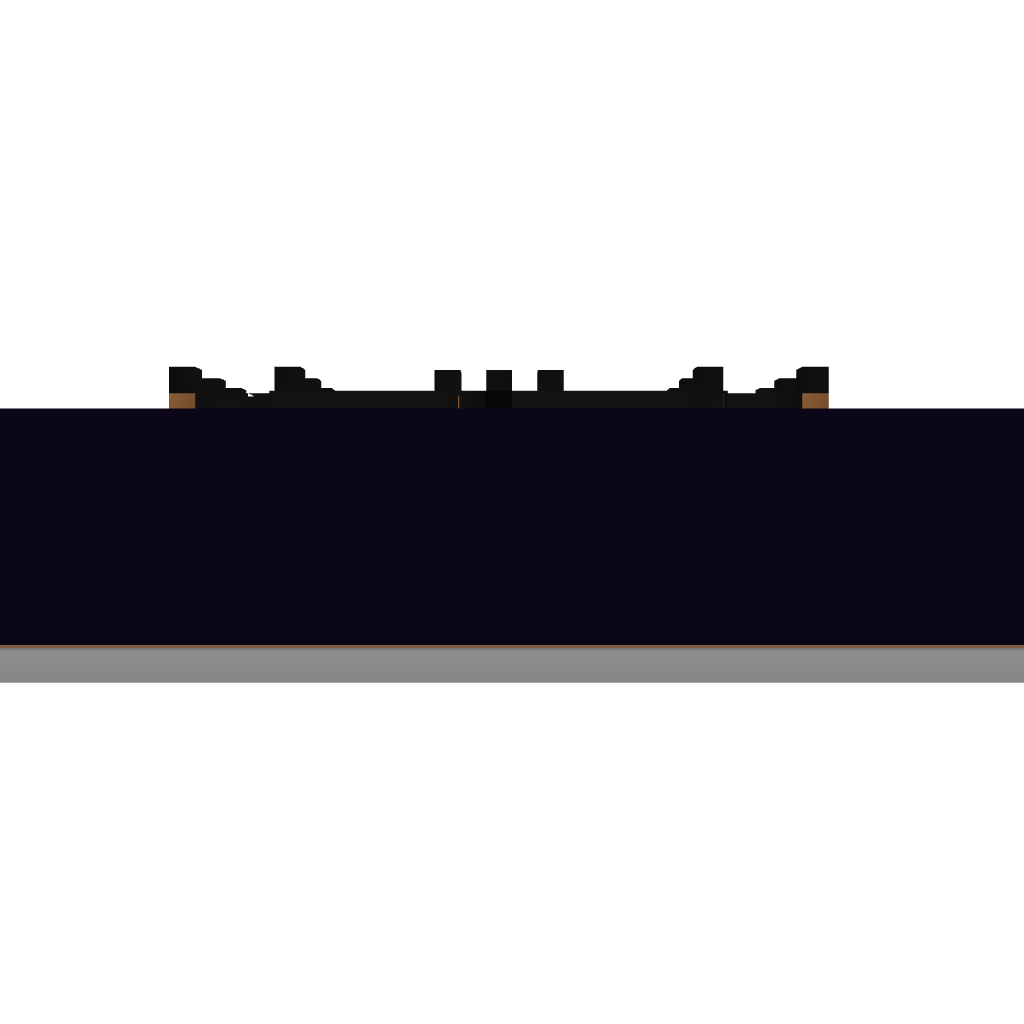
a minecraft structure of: Club/Disco